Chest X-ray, AP view. Patient: 38 years old, sex M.
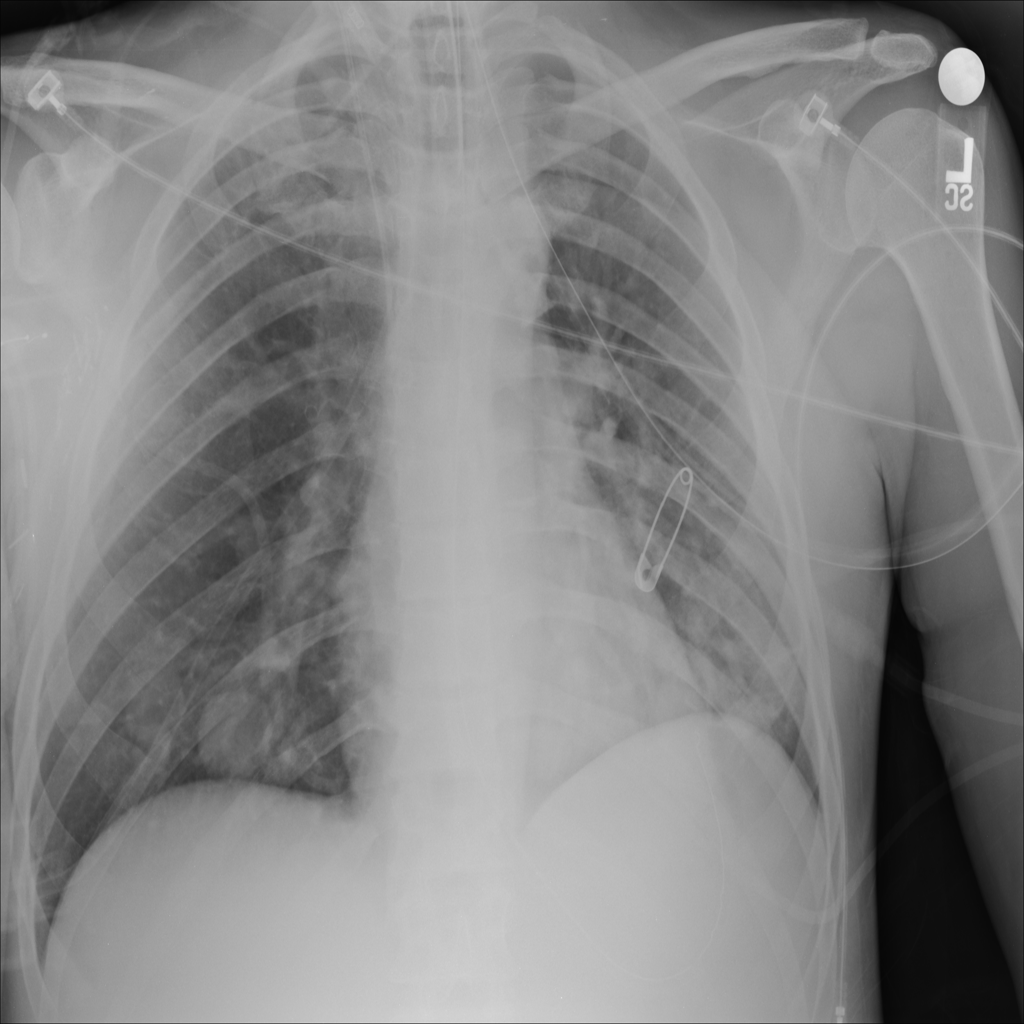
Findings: Nodule